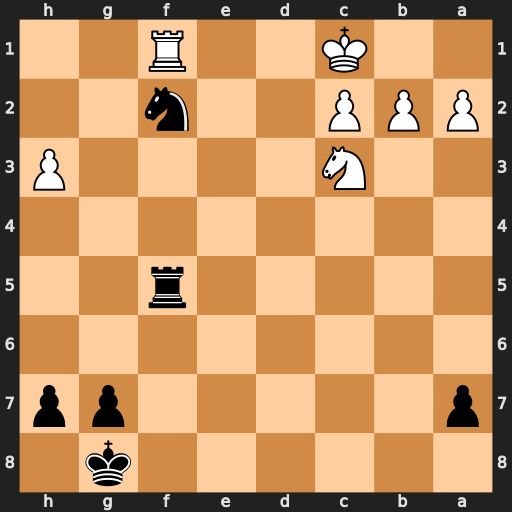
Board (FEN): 6k1/p5pp/8/5r2/8/2N4P/PPP2n2/2K2R2
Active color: b
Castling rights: -
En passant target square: -
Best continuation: Nd3+ Kd2 Rxf1